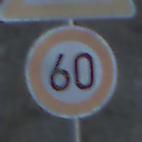
Verkehrszeichen: Geschwindigkeit60
Zusatzzeichen oben: EinseitigVerengteFahrbahnLinks
Umgebung: Outdoor, RoadRail
Tageszeit: SunriseSunset
Wetter: Clear
Licht: Natural
Jahreszeit: NotSpecified
Kontrast: LowContrast